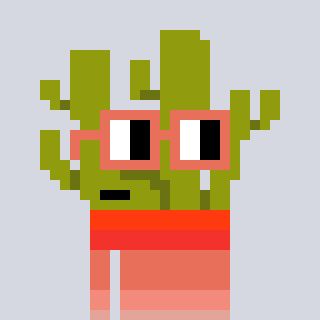
a pixel art character with square orange glasses, a cactus-shaped head and a grayscale-colored body on a cool background